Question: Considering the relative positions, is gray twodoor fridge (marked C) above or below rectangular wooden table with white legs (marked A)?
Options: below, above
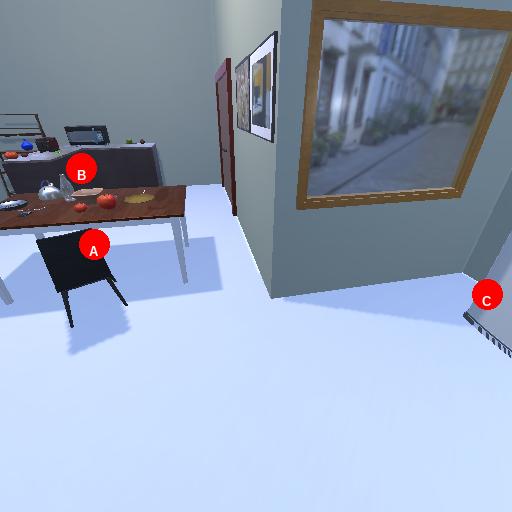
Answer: below